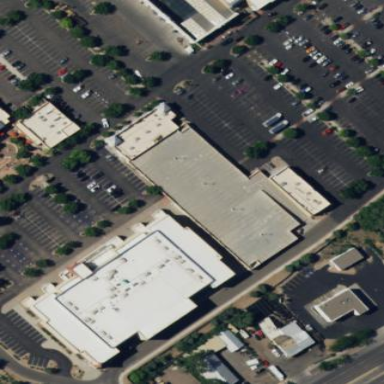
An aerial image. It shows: Building.